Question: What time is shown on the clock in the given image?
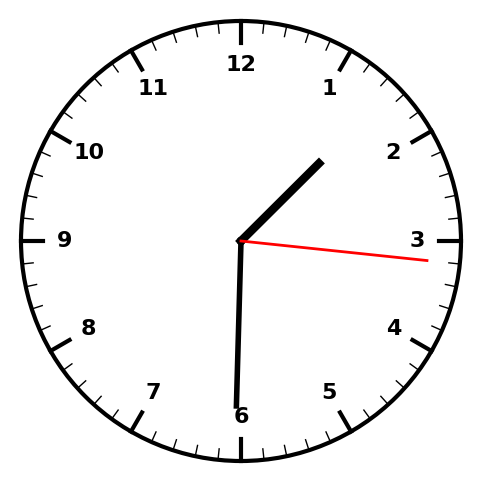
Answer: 01:30:16